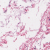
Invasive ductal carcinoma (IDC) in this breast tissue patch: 0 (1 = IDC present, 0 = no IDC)